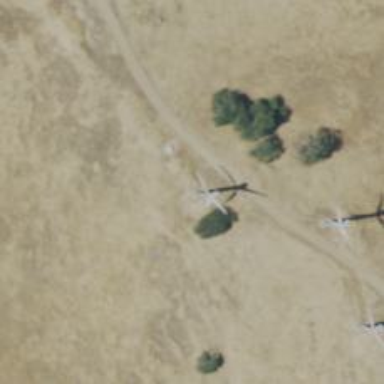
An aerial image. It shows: Wind turbine generator manufactured by Vestas.